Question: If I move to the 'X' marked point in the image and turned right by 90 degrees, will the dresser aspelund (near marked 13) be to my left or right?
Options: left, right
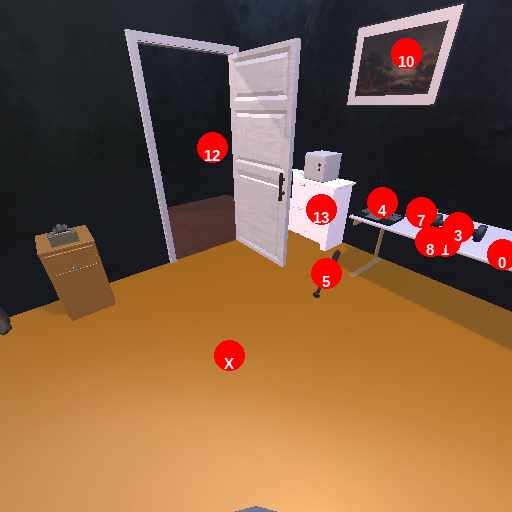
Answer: left